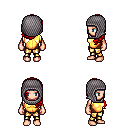
a pixel art fantasy rpg character, female body template, human, light skin, gold chest armor, gold greaves, red left-swept hairstyle, chain hood, four views (front, back, left, right), 2x2 character sprite sheet, small pixel art, hard edges, no anti-aliasing